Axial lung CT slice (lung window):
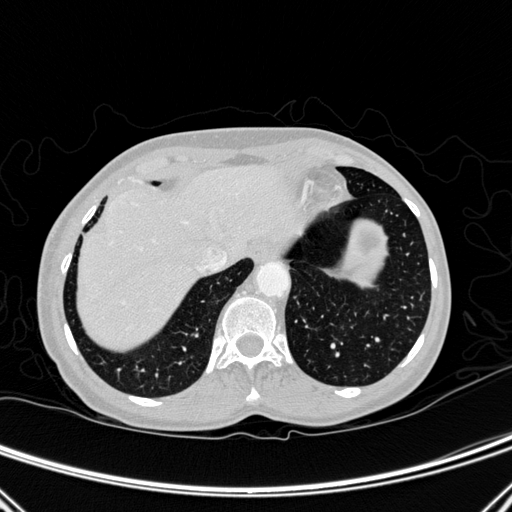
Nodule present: no